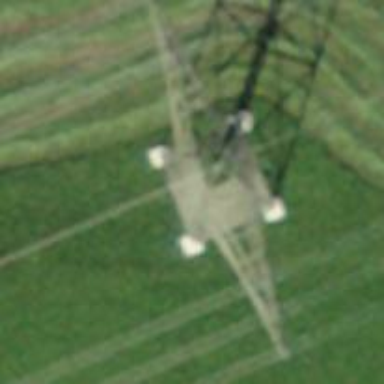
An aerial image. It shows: Power line is depicted.